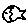
Label: fish